Interaction volume radius: 5 \u00c5
Interaction volume height: 20 \u00c5
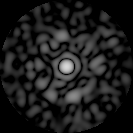
Disorder parameter: 0.7752